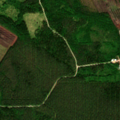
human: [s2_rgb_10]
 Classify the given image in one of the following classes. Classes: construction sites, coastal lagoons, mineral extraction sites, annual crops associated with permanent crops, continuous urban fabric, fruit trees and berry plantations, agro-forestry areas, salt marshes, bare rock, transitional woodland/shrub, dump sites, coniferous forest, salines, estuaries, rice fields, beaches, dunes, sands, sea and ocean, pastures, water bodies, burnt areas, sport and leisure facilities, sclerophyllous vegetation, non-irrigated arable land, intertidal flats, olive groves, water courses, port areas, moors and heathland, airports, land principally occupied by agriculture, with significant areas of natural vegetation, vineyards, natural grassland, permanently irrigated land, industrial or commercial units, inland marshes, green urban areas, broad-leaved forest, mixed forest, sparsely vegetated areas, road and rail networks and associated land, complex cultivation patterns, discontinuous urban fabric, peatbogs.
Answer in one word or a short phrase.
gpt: coniferous forest, mixed forest, peatbogs